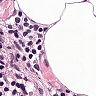
Metastatic tissue present: no